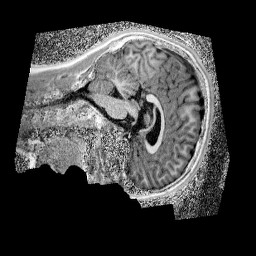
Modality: UNIT1_denoised
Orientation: sagittal
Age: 12
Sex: male
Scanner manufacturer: siemens
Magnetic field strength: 3 T
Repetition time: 4 s
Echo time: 0.00299 s